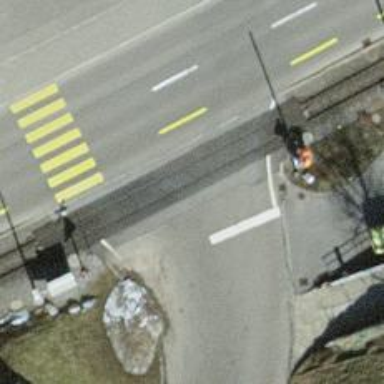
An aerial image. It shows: Level crossing with traffic signals.